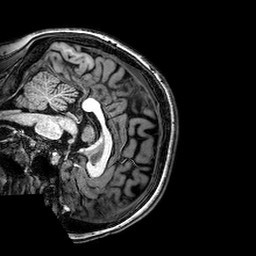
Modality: T1w
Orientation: sagittal
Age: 21
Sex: female